Lunar surface albedo tile
Center latitude: -22.662
Center longitude: 17.351
Resolution (meters per pixel, mean): 175.83
Tile area (km^2): 32182.91
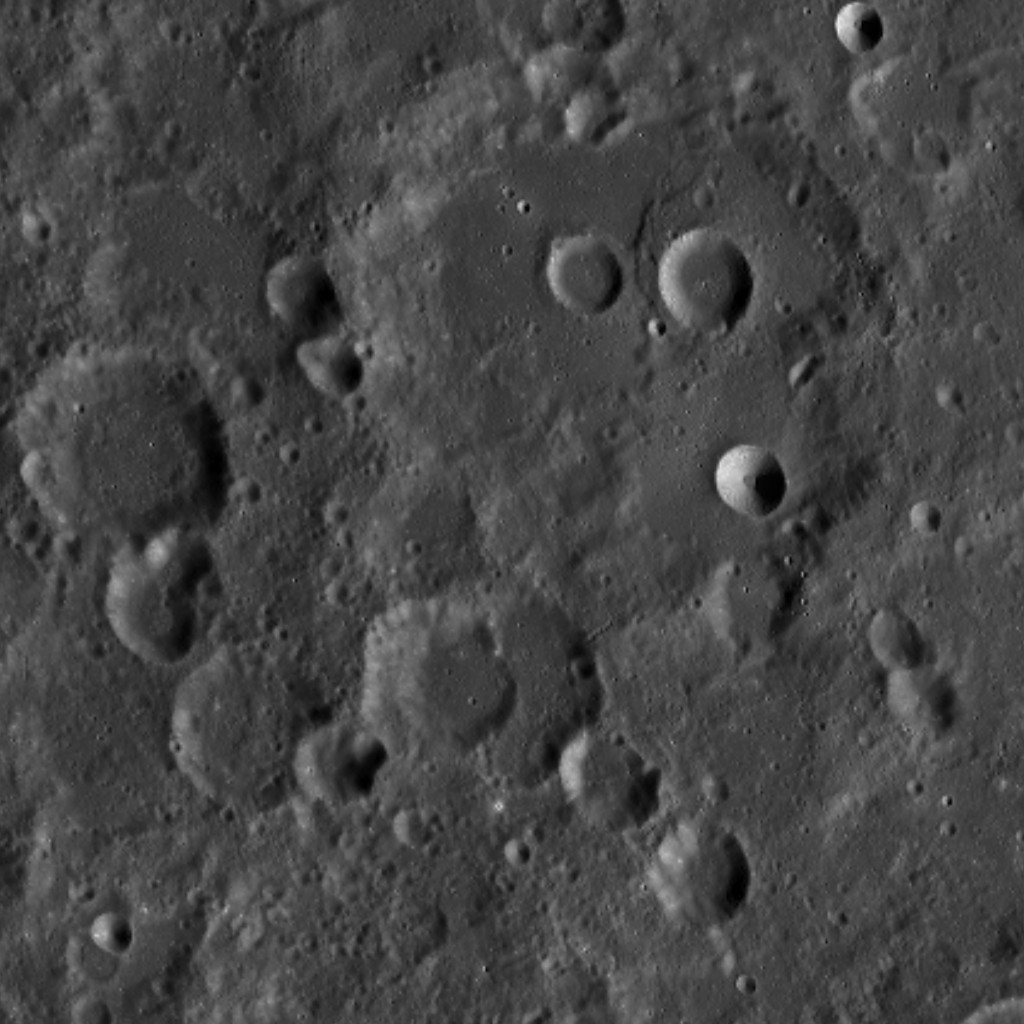